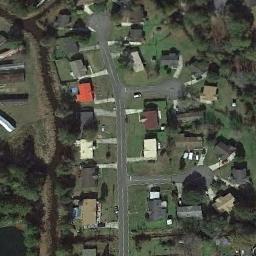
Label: medium_residential